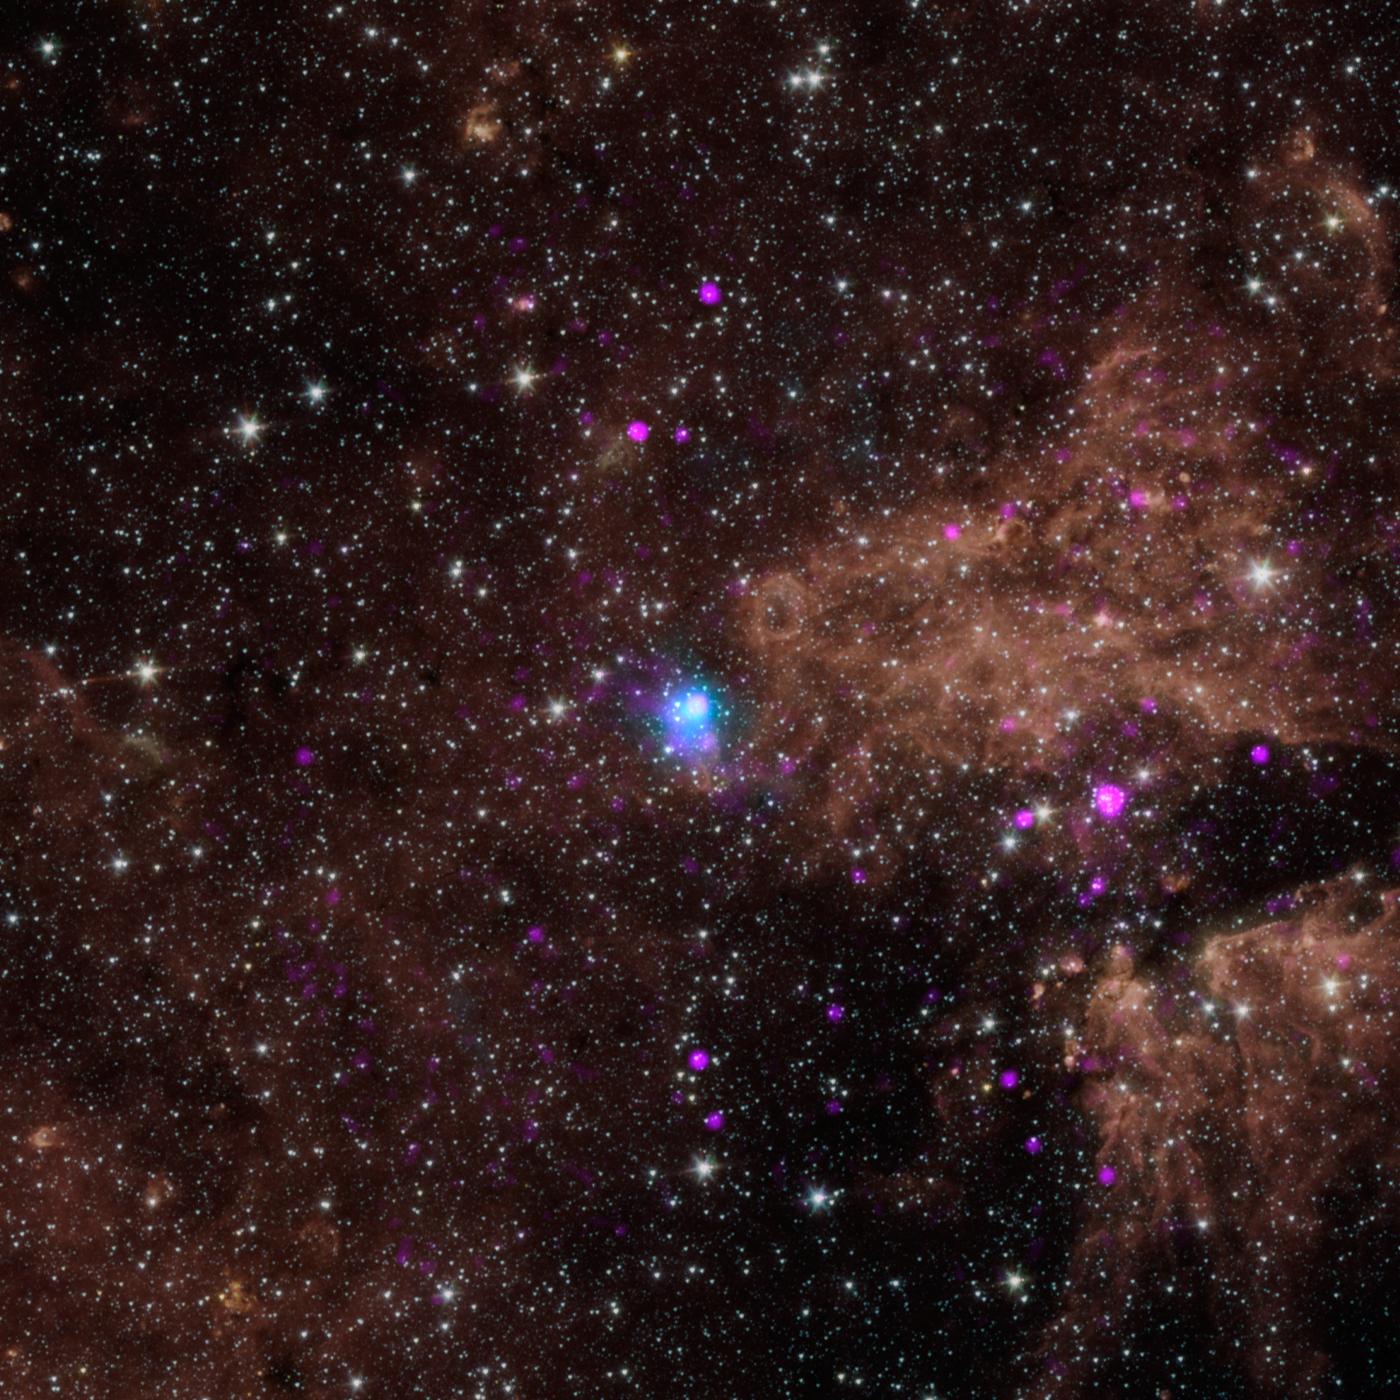
Powerful, Pulsating Core of Star Chandra X-ray Observatory,NuSTAR